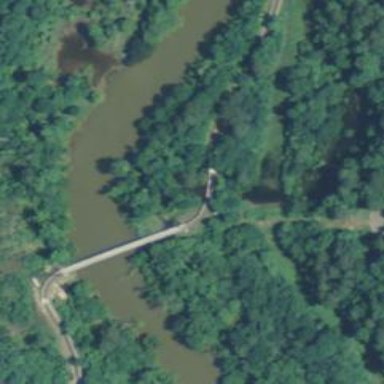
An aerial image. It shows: Suspension bridge.